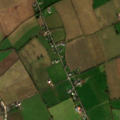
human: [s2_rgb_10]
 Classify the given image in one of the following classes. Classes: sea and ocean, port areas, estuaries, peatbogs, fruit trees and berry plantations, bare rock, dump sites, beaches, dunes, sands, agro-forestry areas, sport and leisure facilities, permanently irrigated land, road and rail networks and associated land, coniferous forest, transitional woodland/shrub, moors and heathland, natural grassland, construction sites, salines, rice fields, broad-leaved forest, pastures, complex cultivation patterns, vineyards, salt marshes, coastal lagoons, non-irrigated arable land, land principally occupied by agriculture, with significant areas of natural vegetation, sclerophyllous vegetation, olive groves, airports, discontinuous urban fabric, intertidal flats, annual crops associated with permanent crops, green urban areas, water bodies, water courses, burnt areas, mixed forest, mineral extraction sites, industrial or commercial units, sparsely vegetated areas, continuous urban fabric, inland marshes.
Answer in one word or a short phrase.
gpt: non-irrigated arable land, pastures